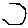
Label: hexagon